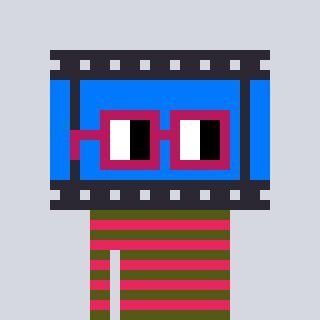
a pixel art character with square dark red glasses, a film strip-shaped head and a redpinkish-colored body on a cool background